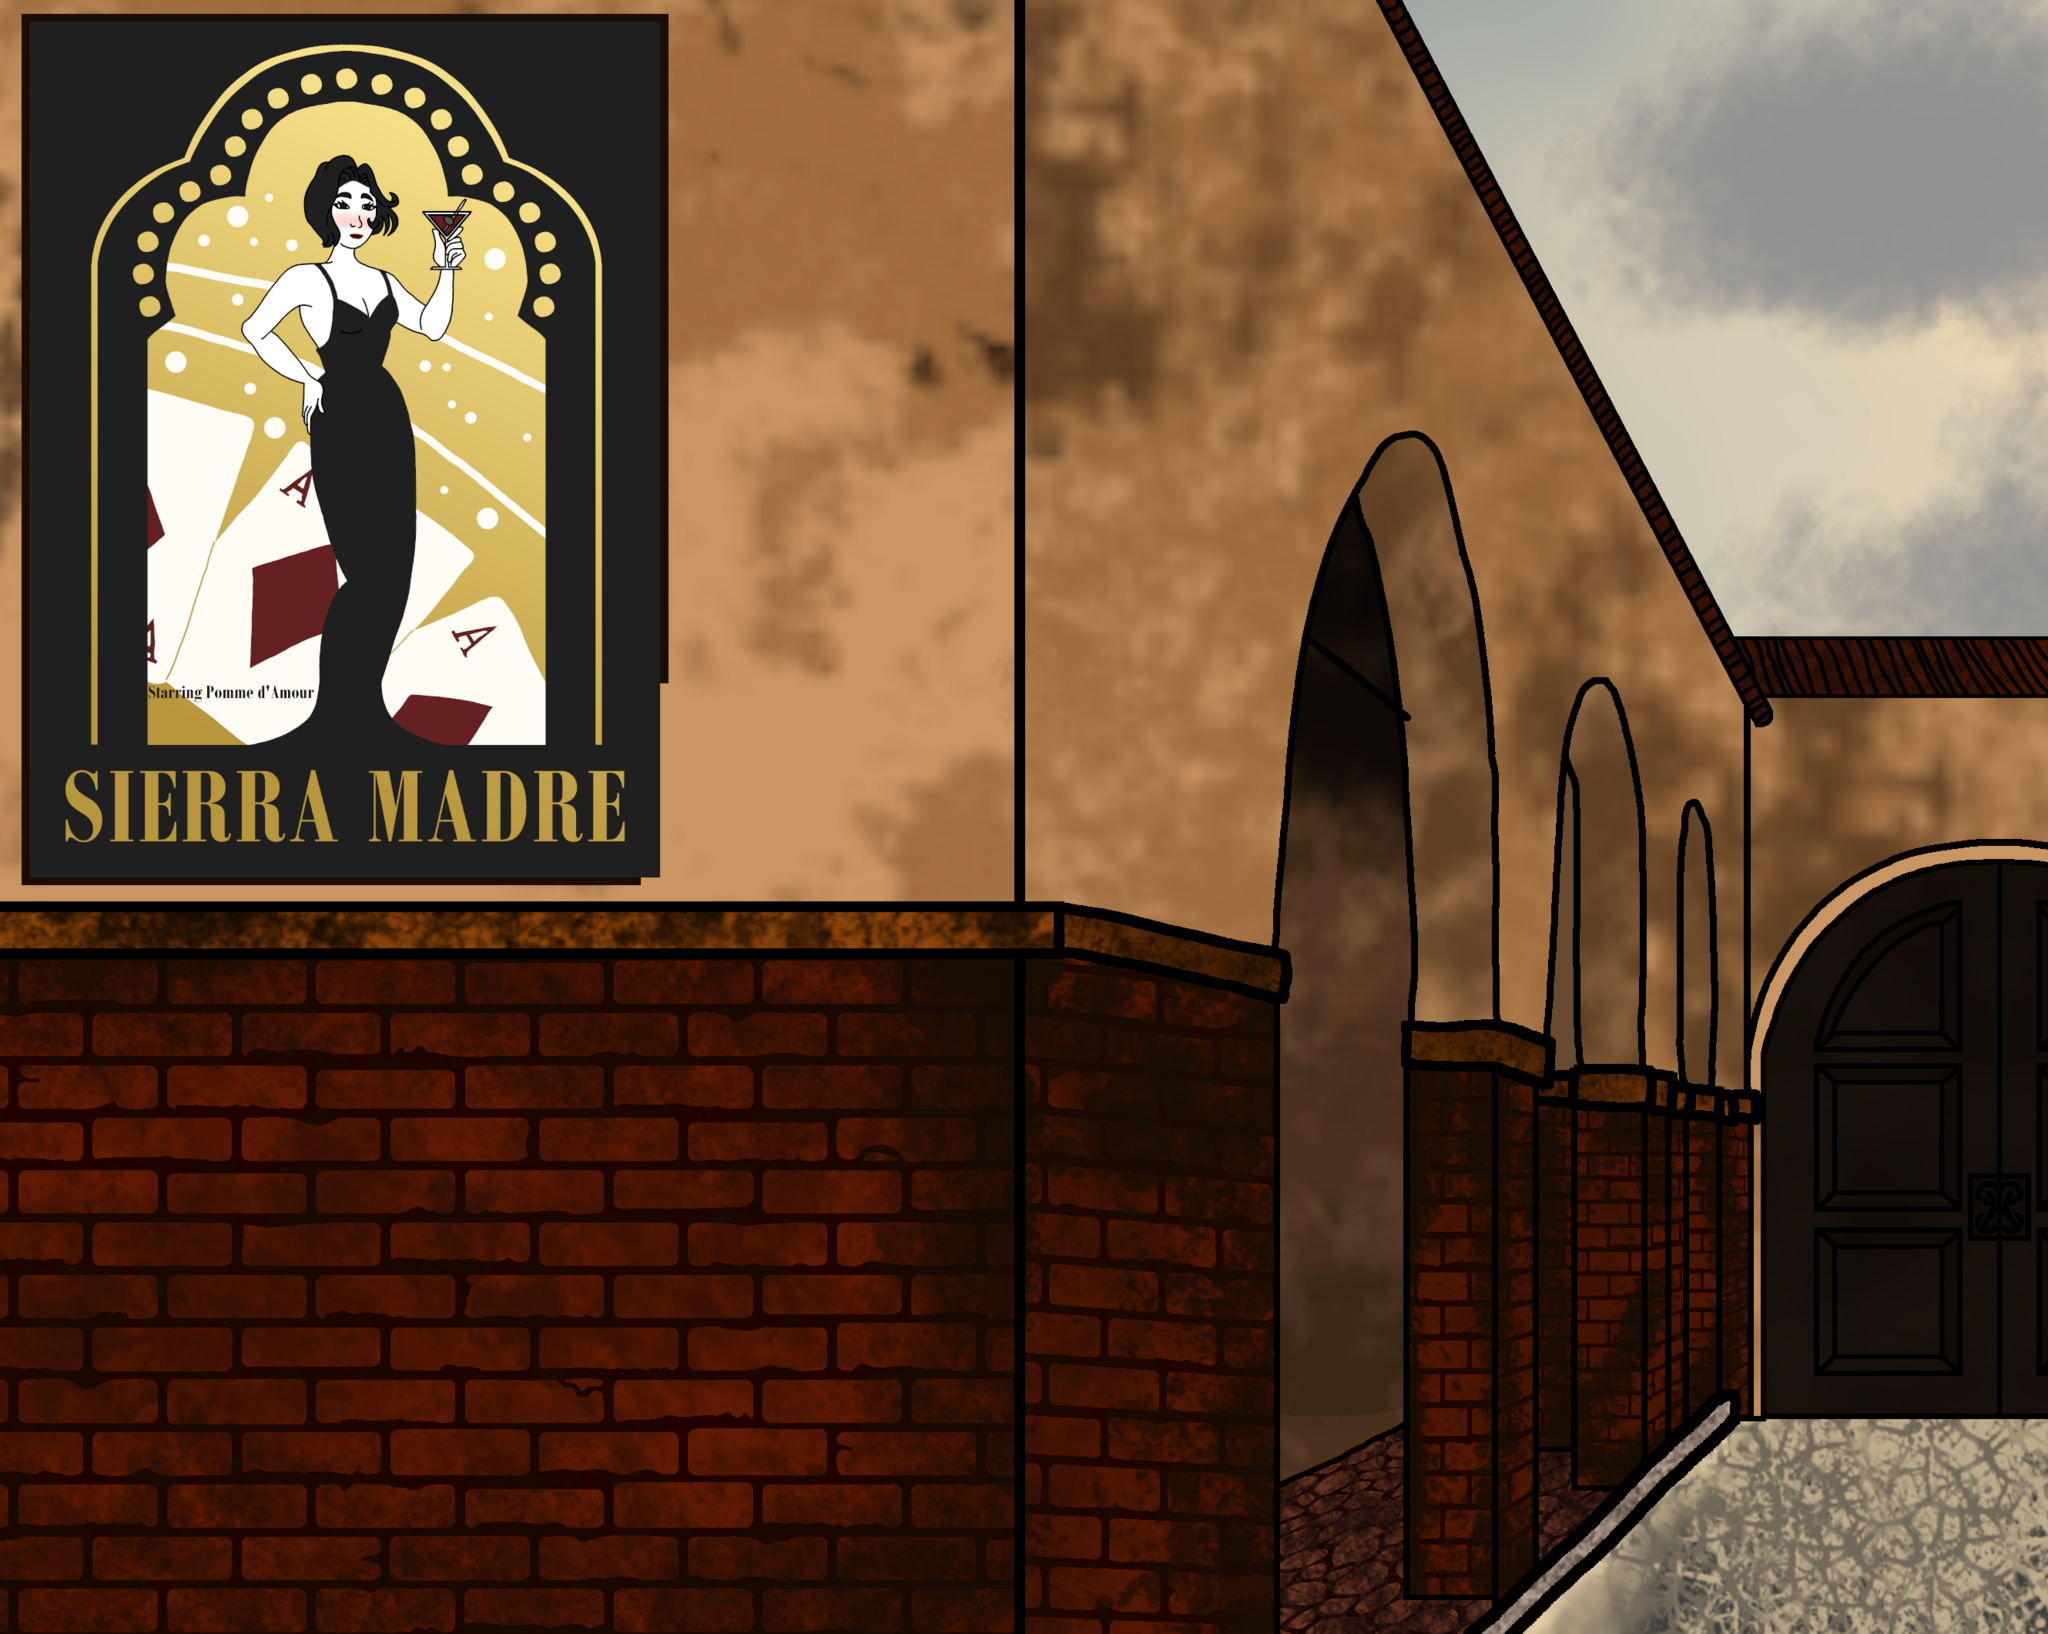
Label: 5_Wojak_with_Background